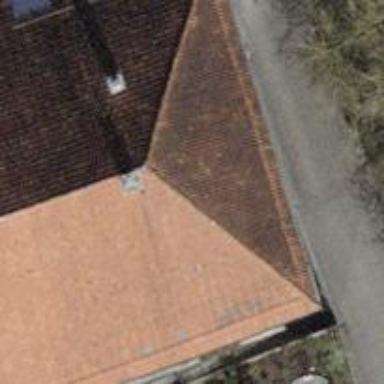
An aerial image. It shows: Building with tiled roof.